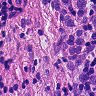
Metastatic tissue present: yes